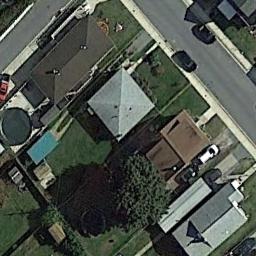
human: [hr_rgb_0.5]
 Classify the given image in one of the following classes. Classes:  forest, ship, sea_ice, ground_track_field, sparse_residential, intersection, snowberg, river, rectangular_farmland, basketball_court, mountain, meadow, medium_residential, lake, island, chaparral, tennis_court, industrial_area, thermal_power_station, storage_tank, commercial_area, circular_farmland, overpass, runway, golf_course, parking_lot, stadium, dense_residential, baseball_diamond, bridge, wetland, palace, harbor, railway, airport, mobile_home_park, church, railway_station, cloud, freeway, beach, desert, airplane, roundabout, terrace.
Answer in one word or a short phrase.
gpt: medium_residential